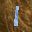
Label: 1